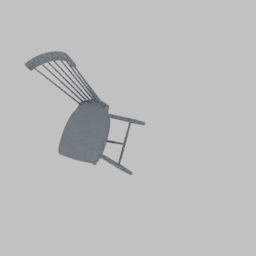
Label: furniture